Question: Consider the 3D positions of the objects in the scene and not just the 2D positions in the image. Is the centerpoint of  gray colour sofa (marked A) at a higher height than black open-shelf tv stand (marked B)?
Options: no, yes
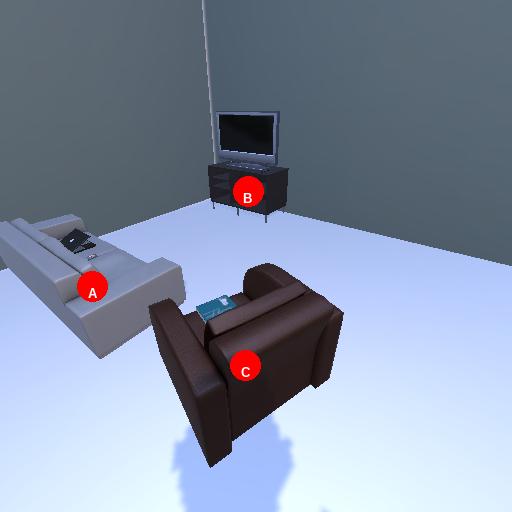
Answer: no